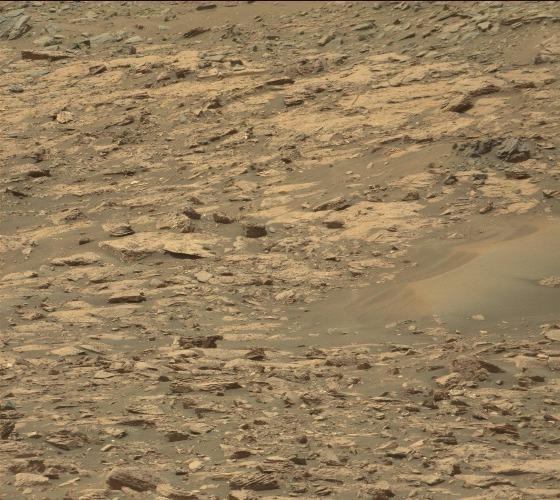
Terrain classes present: Bedrock, Gravel / Sand / Soil, Rock, Shadow